Question: I have an EmberJS ArrayController. I want to have a computed property on this controller, 'neurons', that is a subset of the 'model' property. The subset is computed based on a toggle button in the sidebar which is bound to 'currentDataset'. Another computed property, 'activePlots' then depends on 'neurons'; the 'Neuron' model has a 'hasMany' relationship to 'Plot', and 'activePlots' loads all the plot objects associated with each neuron object in 'neurons'.
Currently I'm trying to do this with 'mapBy', but I'm running into a problem. Each retrieval of a 'Neuron' object's 'plots' returns a 'PromiseArray'. I need to manipulate all the returned plots at once. I understand I can call 'then' on the promise result of an individual call 'get('plots')', but how do I execute code only after the 'get('plots')' call has returned for ALL neurons?
'''
neurons: ( ->
@get('model').filterBy('dataset', @get('currentDataset'))
).property('model', 'currentDataset'),
activePlots: ( ->
plots = @get('neurons').mapBy('plots')
# ...code to execute after all plots have loaded
).property('neurons')
'''
UPDATE: Picture of console output from 'console.log(plotSets)' inside the 'then' callback to
'''
Ember.RSVP.all(@get('neurons').mapBy('plots')).then (plotSets) ->
console.log(plotSets)
'''

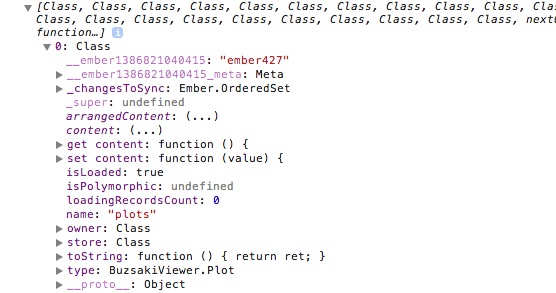
Answer: There is a handy method for combining promises: 'Ember.RSVP.all(ary)' takes an array of promises and becomes a promise that is resolved when all the promises in the input array are resolved. If one is rejected, the 'all()' promise is rejected.
This is very handy, for example, when firing off multiple parallel network requests and continuing when all of them are done.